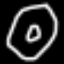
Label: donut